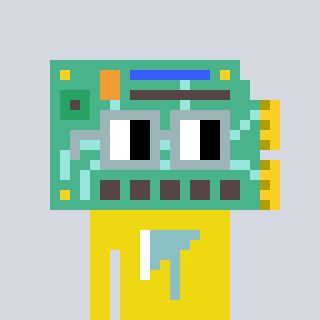
a pixel art character with square dark gray glasses, a chipboard-shaped head and a yellow-colored body on a cool background